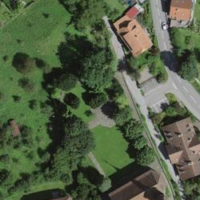
EUNIS habitat code: 55
Species observed at this site:
Geranium robertianum
Datura stramonium